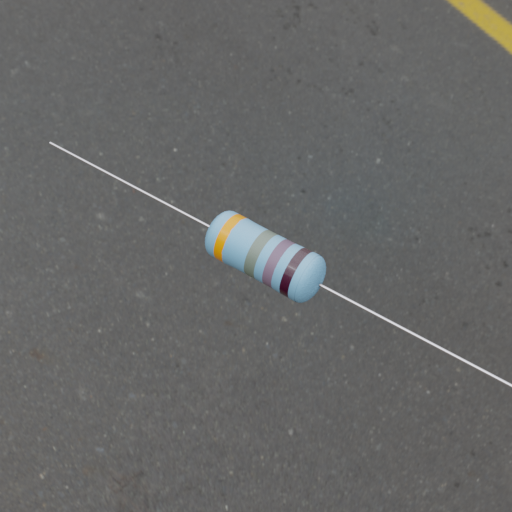
Resistor colour bands (in order): orange, gray, gray, black